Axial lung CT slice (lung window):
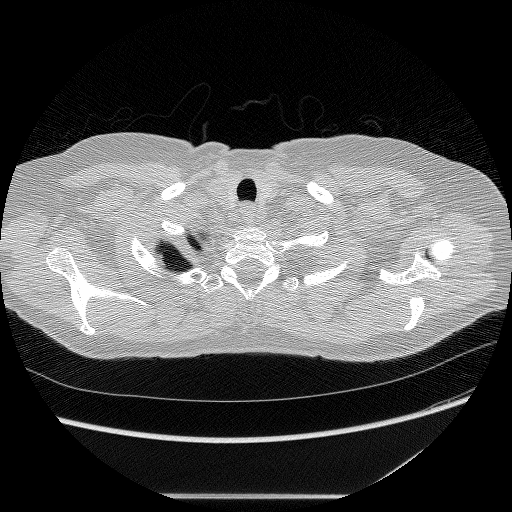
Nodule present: no